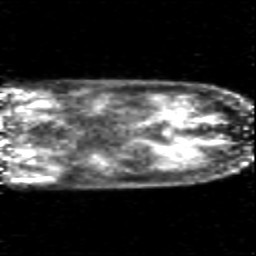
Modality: PET
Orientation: coronal
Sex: female
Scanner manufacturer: siemens